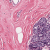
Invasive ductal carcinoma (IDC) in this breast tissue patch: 0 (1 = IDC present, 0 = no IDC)